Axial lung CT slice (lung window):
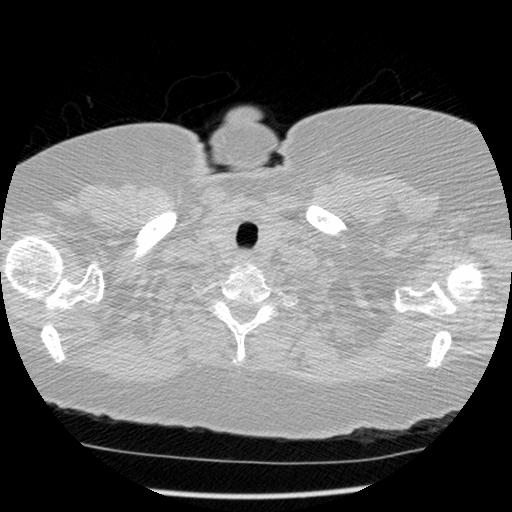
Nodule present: no